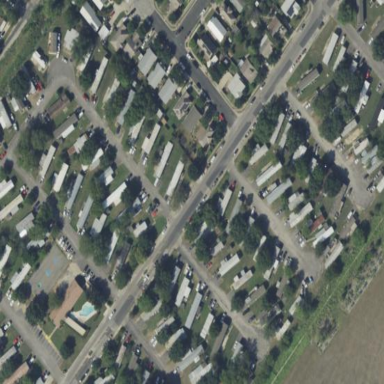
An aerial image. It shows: Residential area known as trailer park.